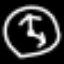
Label: clock